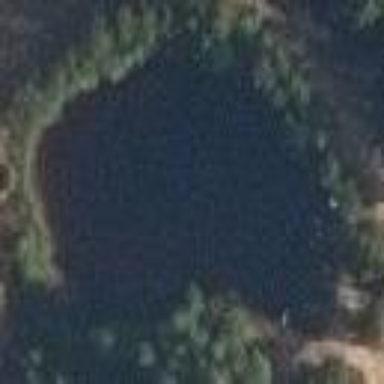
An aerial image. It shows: Pond with natural water.